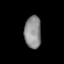
Tissue: lung
Cell type: Epithelial cells
Senescence score: 0.5658
Nuclear area (px): 532
Mean DAPI intensity: 140.746